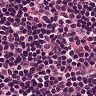
Metastatic tissue present: no